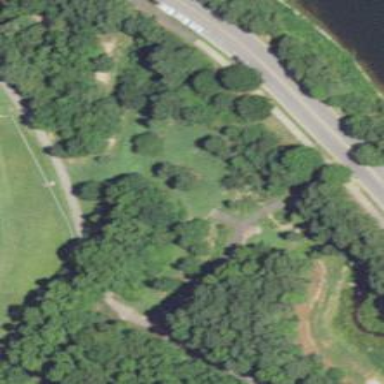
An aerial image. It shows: Disc golf basket.